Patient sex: M
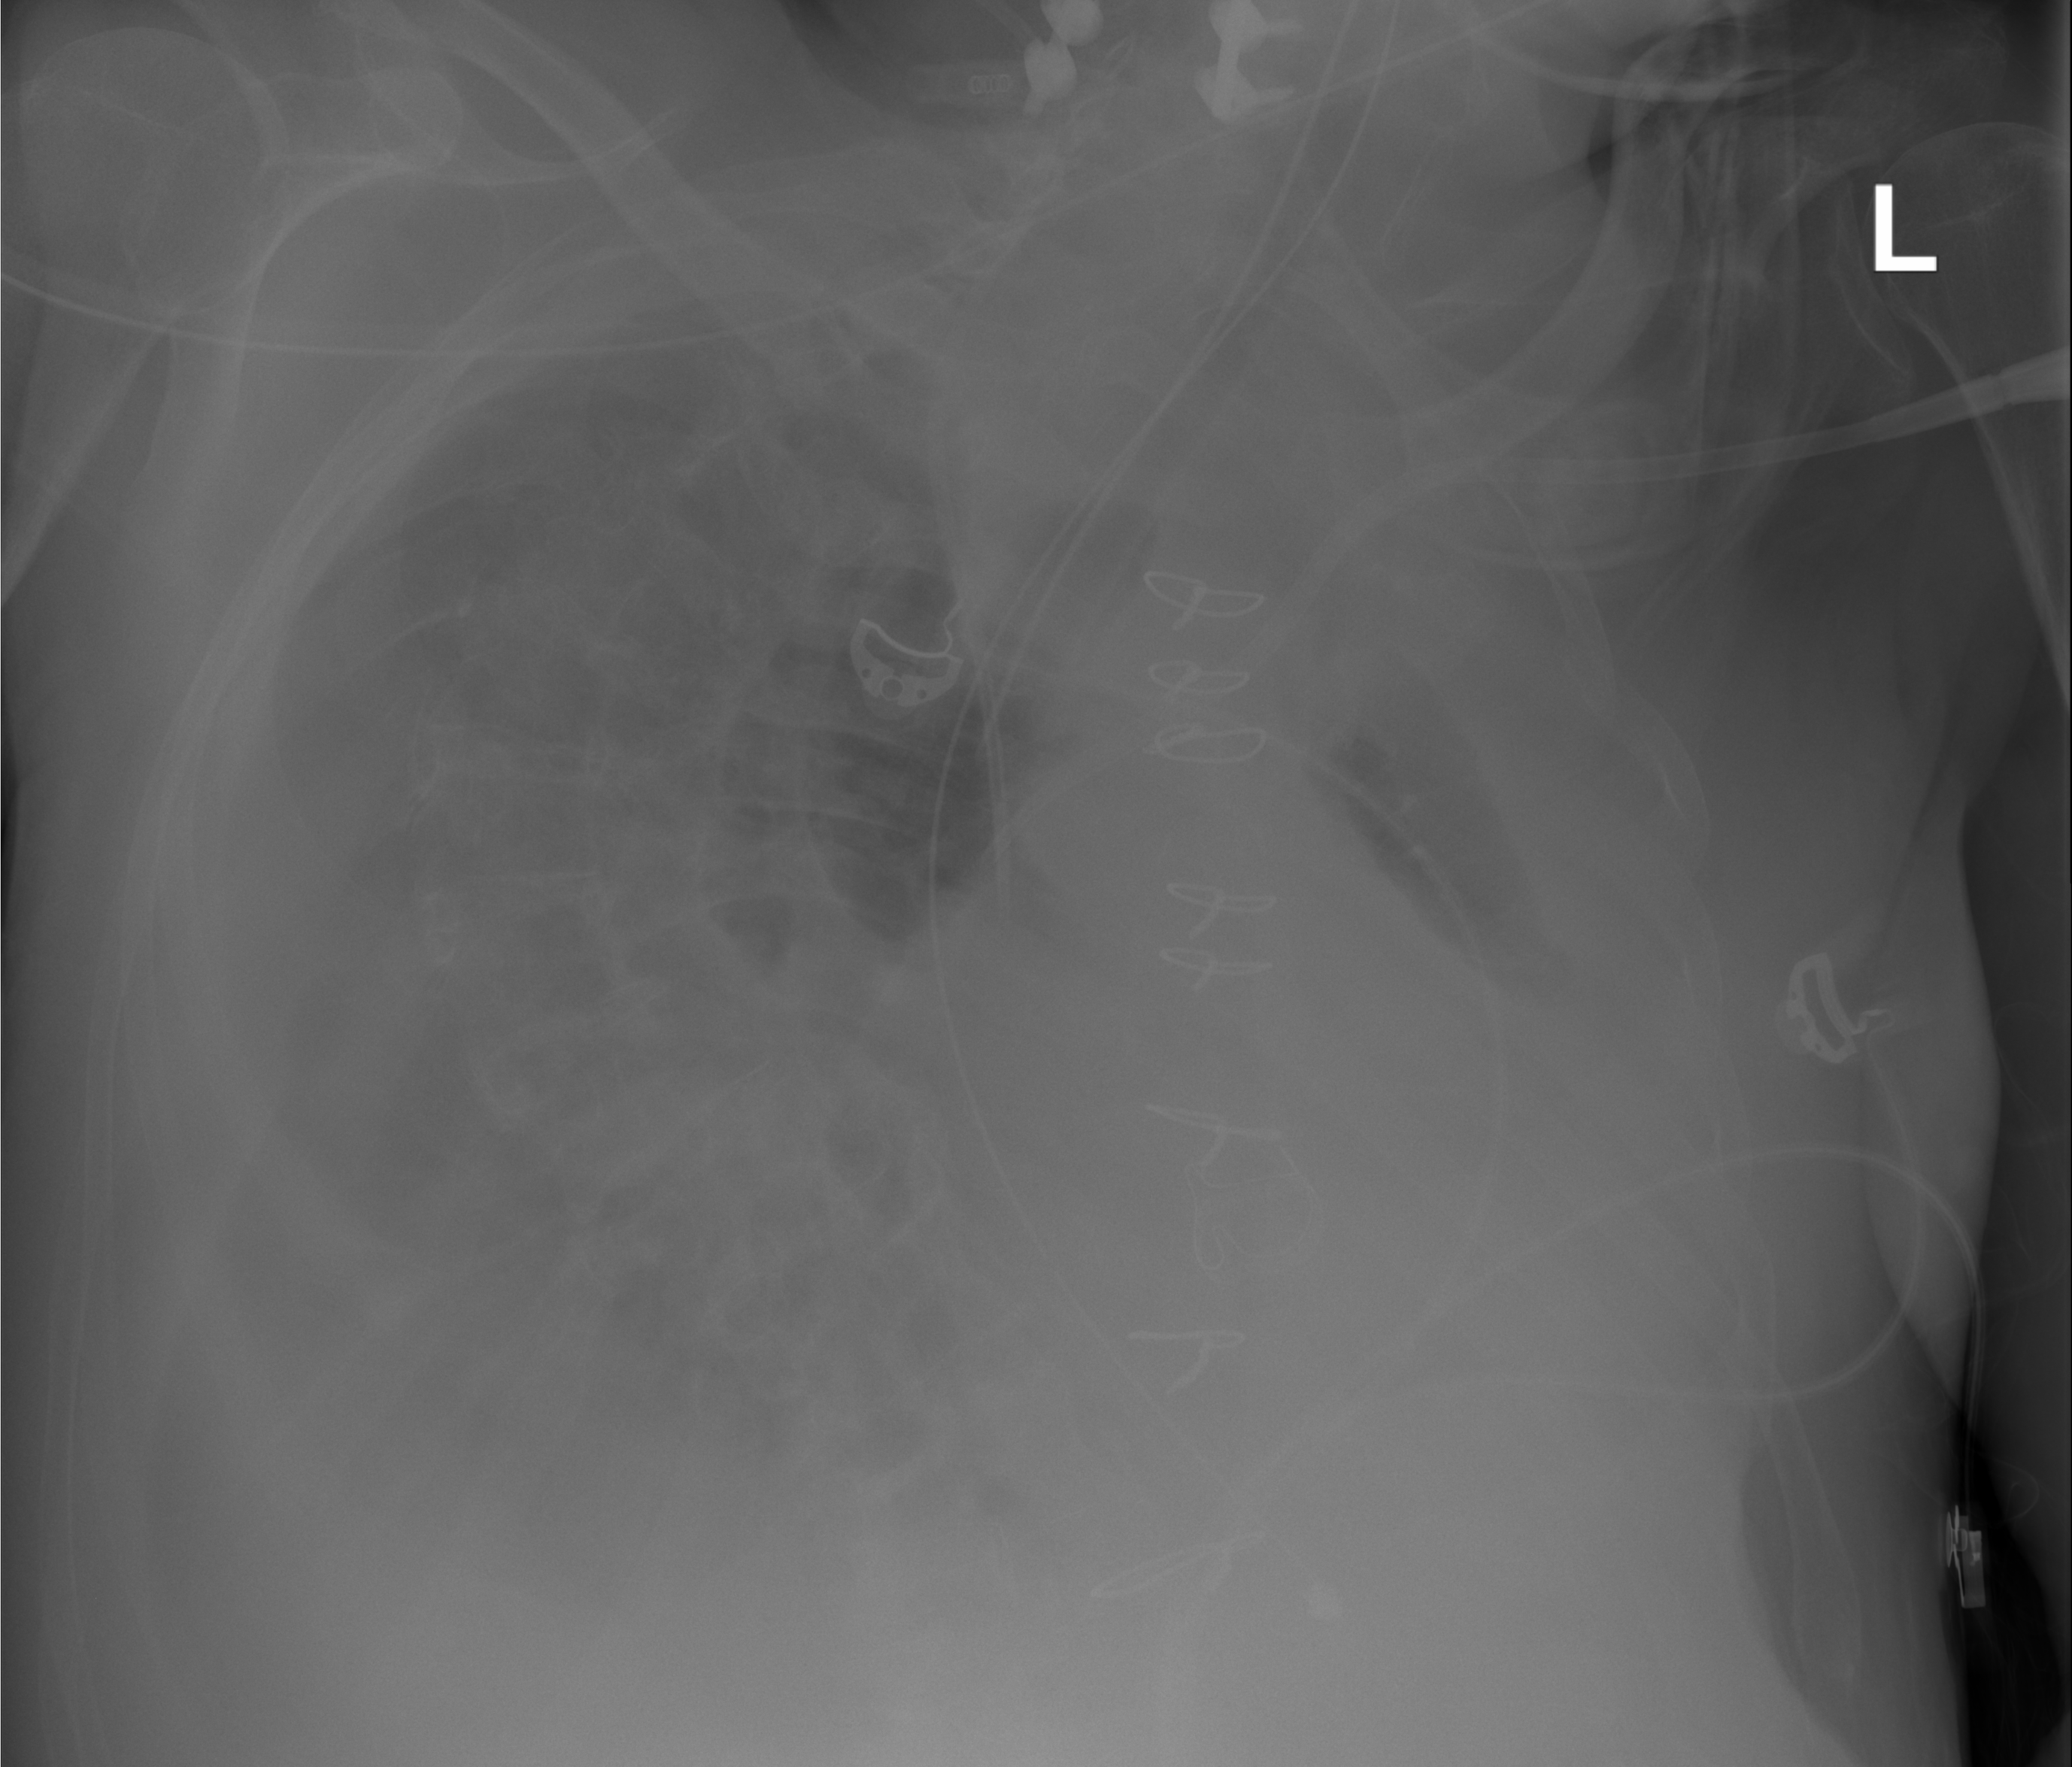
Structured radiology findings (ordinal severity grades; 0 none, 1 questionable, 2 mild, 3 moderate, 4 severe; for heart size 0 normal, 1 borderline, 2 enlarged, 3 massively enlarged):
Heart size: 0
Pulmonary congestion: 0
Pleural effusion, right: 4
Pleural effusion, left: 2
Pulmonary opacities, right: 0
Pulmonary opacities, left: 1
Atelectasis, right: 4
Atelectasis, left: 3